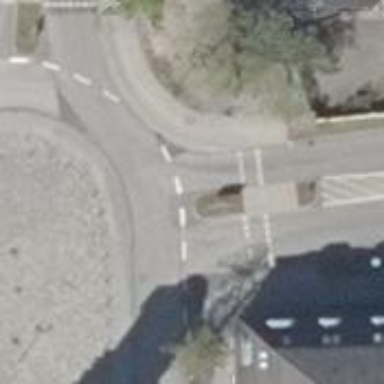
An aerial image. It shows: Uncontrolled footway crossing with markings.